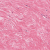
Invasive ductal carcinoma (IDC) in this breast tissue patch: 0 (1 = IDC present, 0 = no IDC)